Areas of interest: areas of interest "Flower, Bird, Fish, and Insect Market"
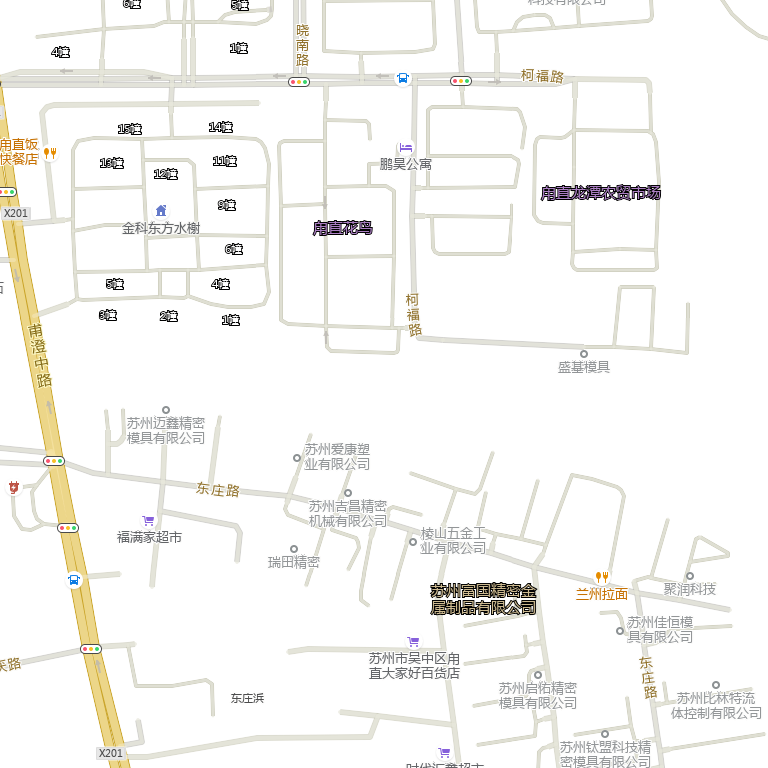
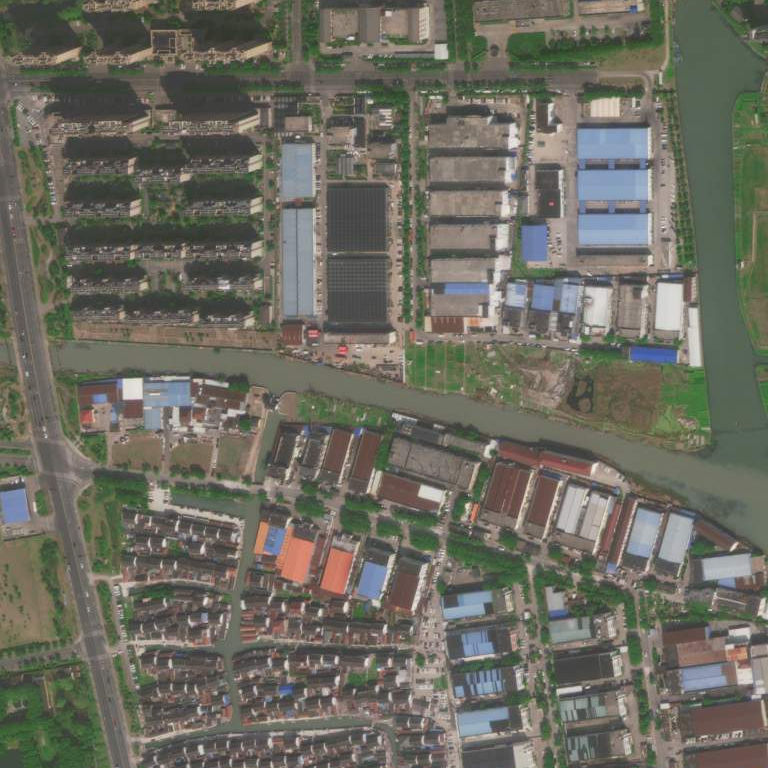